Interaction volume radius: 5 \u00c5
Interaction volume height: 15 \u00c5
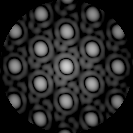
Disorder parameter: 0.02727